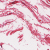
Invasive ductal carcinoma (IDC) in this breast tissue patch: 0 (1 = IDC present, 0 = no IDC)